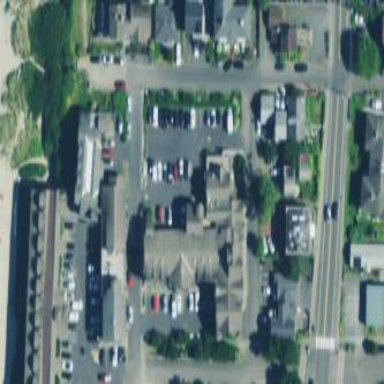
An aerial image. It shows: Hotel building.